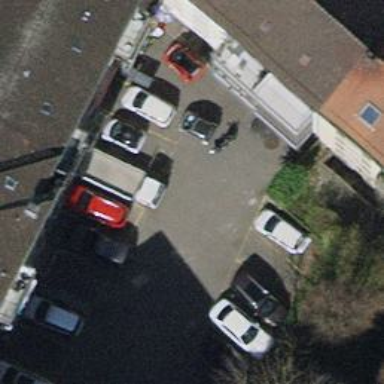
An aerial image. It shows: Car-sharing service available at this location.